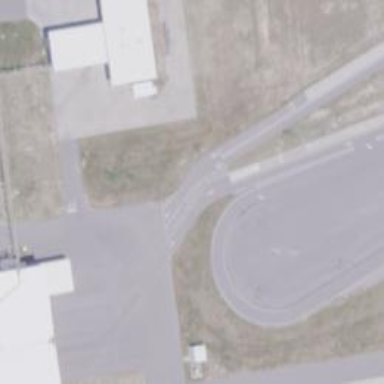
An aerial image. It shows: Motor sport raceway with asphalt surface.